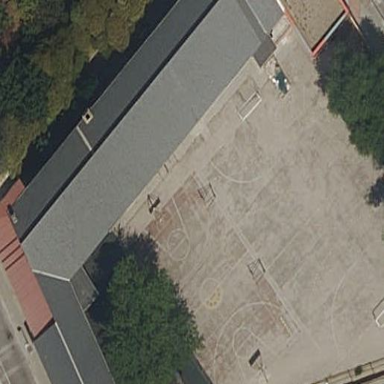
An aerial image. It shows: School.